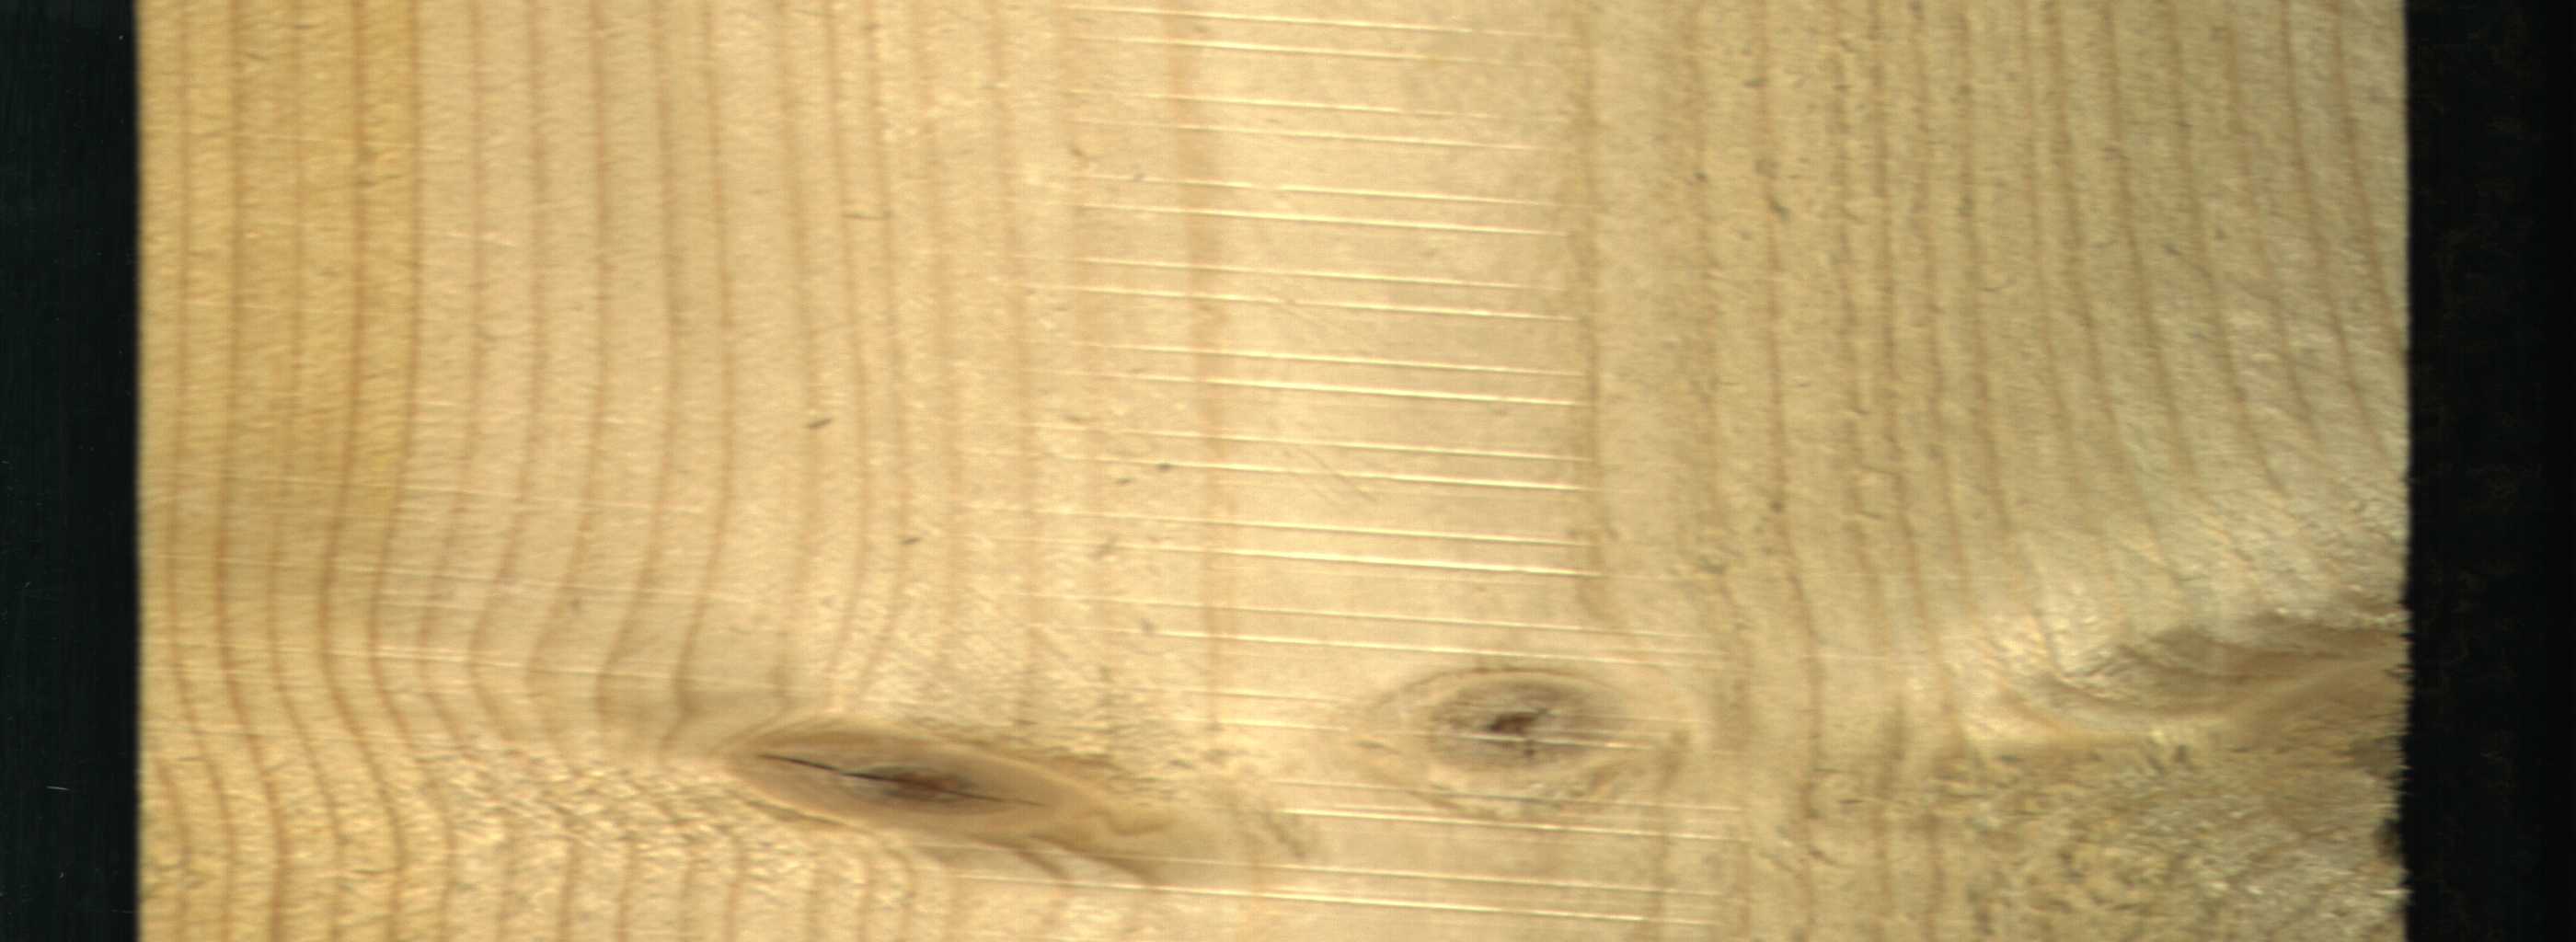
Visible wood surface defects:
knot_with_crack
Live_Knot
Live_Knot